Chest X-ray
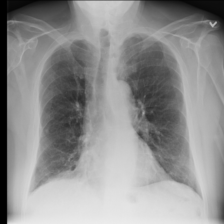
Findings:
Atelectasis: negative
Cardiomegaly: negative
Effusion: negative
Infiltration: negative
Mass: negative
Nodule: negative
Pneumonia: negative
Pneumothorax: negative
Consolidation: negative
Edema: negative
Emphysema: negative
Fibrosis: negative
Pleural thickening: negative
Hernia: negative